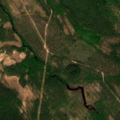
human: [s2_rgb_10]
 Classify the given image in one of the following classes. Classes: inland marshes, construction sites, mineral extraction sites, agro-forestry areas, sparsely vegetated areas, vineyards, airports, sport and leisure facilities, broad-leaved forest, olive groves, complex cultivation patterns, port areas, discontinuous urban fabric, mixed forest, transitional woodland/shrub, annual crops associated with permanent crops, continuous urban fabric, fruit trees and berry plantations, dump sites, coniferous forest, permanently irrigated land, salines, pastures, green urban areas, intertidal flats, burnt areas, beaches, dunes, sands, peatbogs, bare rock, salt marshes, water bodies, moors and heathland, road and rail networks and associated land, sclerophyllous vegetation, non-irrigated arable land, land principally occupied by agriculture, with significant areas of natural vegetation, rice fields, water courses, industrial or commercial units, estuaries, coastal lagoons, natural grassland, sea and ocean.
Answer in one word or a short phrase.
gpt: coniferous forest, transitional woodland/shrub